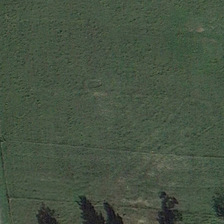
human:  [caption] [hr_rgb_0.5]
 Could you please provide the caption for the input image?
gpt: there is a broad road next to the ranch .

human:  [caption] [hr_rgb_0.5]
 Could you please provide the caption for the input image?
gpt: some tall trees were planted around the ranch .

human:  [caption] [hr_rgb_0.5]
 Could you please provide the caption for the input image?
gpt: there is a broad road next to the ranch .

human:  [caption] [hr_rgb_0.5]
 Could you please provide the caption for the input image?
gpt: some tall trees were planted around the ranch .

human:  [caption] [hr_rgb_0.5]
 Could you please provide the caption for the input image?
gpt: there is a broad road next to the ranch .